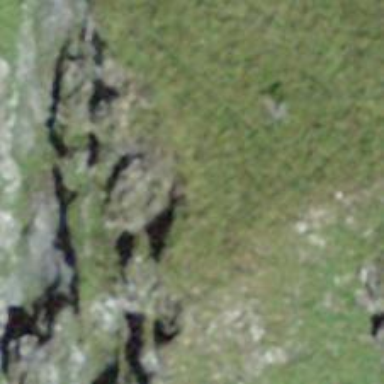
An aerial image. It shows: Natural cliff.